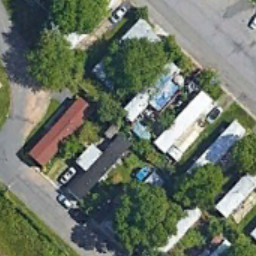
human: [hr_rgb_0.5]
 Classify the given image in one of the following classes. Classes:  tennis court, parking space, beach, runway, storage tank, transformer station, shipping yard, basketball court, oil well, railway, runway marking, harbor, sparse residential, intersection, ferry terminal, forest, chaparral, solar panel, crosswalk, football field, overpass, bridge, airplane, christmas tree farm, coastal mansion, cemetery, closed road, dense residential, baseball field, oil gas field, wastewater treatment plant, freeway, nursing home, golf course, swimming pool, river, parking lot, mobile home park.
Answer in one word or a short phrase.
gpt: mobile home park